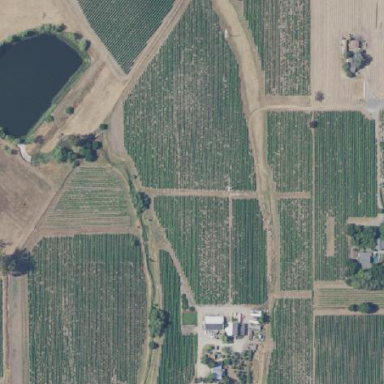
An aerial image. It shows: Vineyard where grapes are grown.